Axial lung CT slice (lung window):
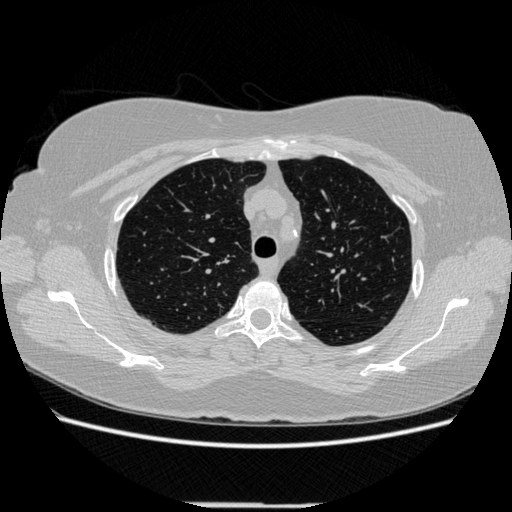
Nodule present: no